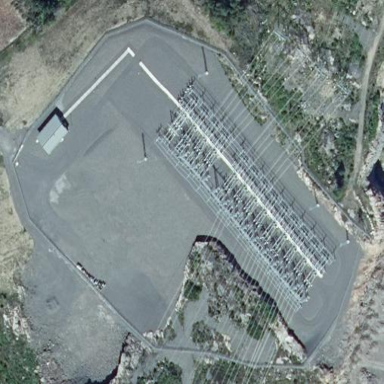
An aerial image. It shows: Power substation.